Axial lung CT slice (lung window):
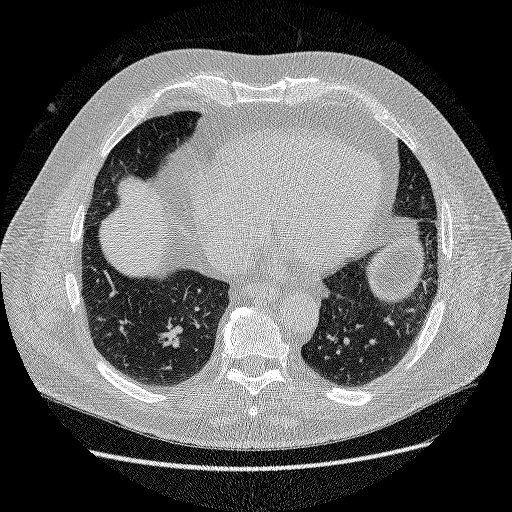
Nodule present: no